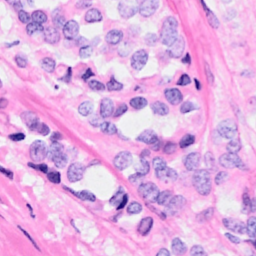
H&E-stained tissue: Breast